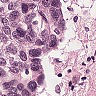
Metastatic tissue present: yes